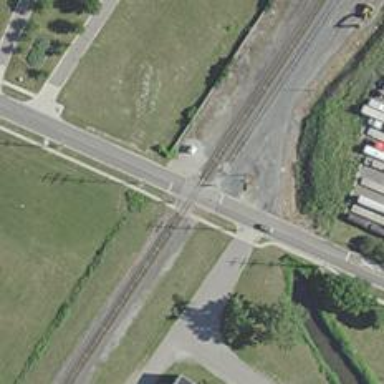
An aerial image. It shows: Level crossing along the railway.